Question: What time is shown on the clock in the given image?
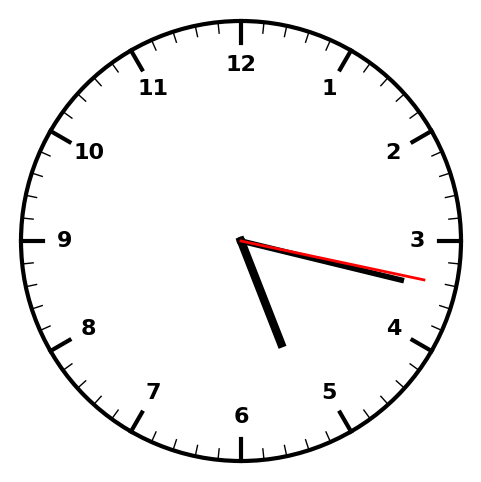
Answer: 05:17:17